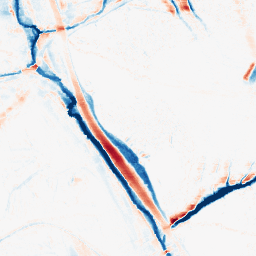
Category: morphological
Decomposition family: morphological_ellipse
Decomposition parameters: operation: average
width: 10
height: 20
Upsampling method: lanczos
Upsampling parameters: scale: 2
Upsampling scale: 2